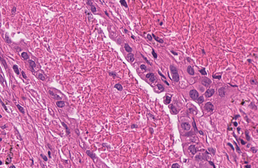
Tumor epithelial tissue: yes
Tumor-associated stroma tissue: yes
Normal tissue: no